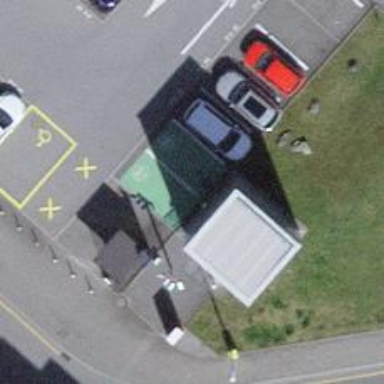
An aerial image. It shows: Charging station.